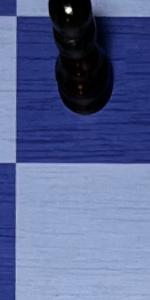
Label: Empty